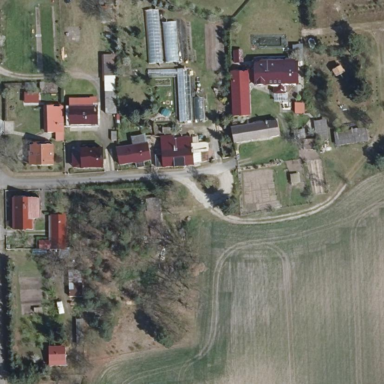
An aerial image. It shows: Residential area.